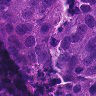
Metastatic tissue present: yes